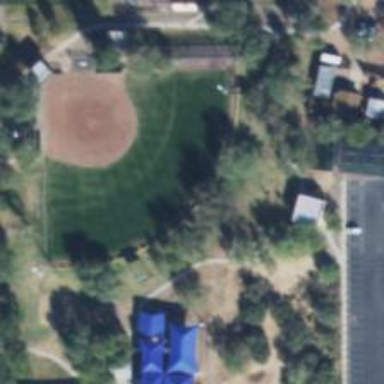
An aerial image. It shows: Baseball pitch for leisure and sports activities.